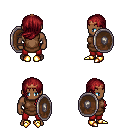
a pixel art fantasy rpg character, male body template, human, dark skin, brown tunic, red pants, brunette left-swept hairstyle, bronze tiara, gold boots, shield, four views (front, back, left, right), 2x2 character sprite sheet, small pixel art, hard edges, no anti-aliasing